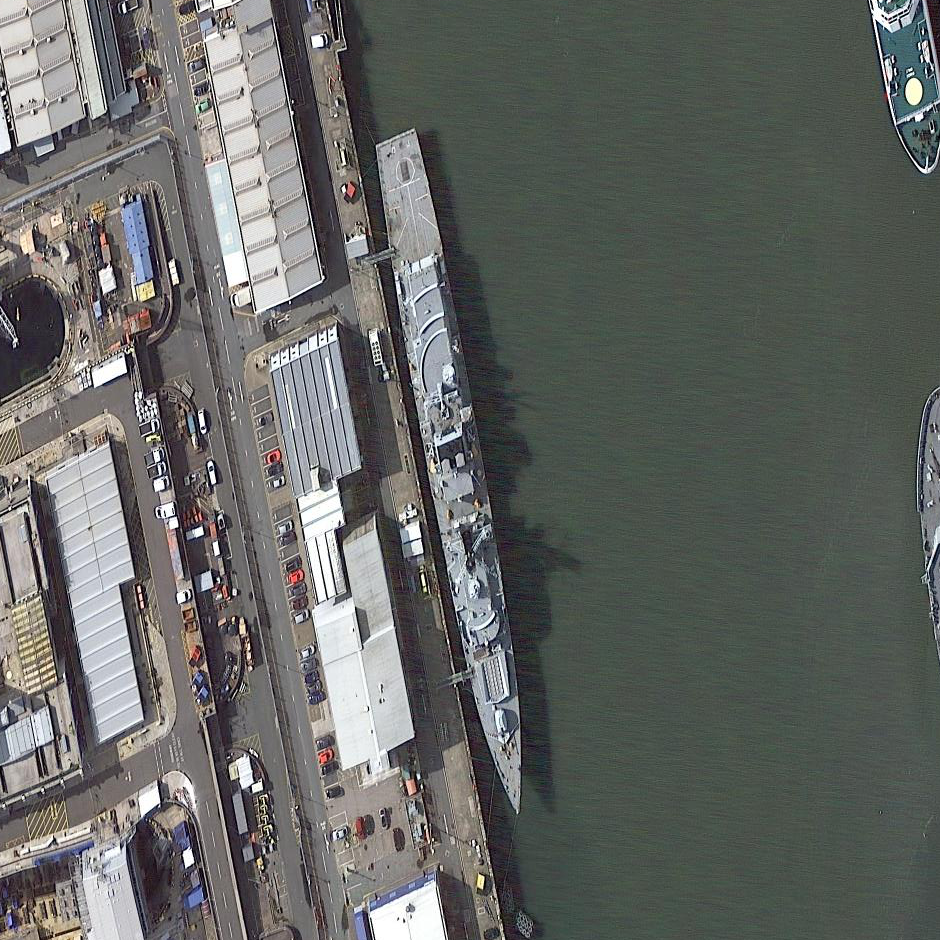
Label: Type_45_destroyer